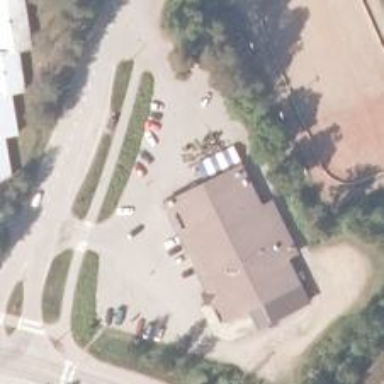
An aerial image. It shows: Convenience shop.